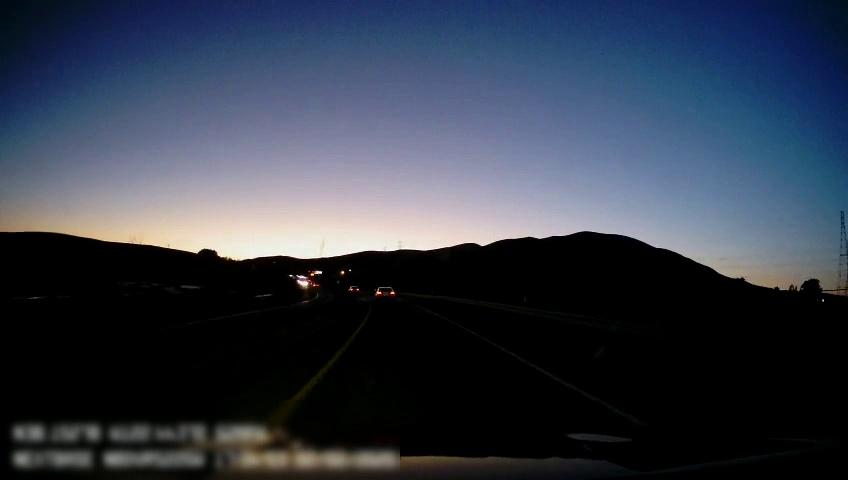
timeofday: Dusk/Dawn/Twilight
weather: Other
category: Drivable Space
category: Drivable Space
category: Vehicles | SUV
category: Vehicles | Car
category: Lanes | Current Lane
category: Lanes | Current Lane
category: Lanes | Opposite Lane